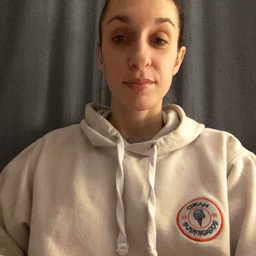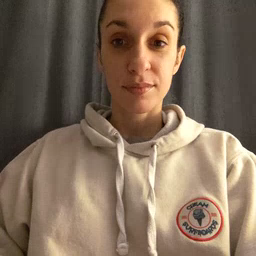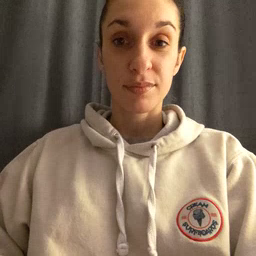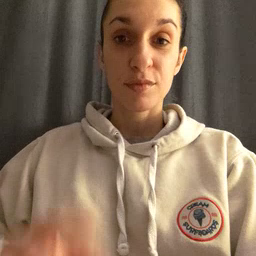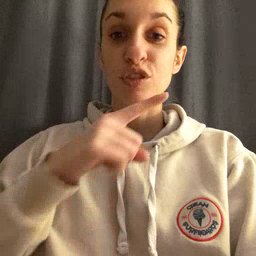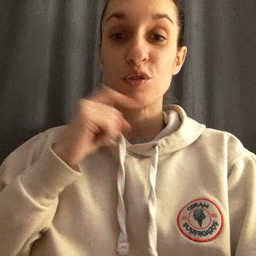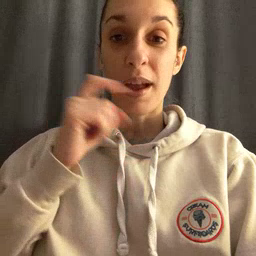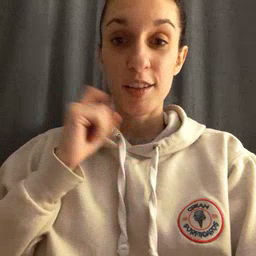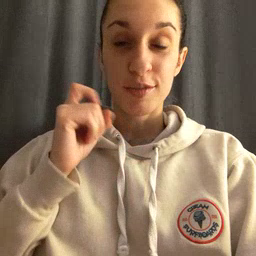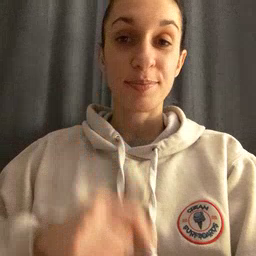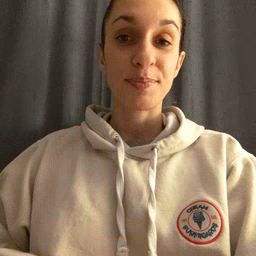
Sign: dryer